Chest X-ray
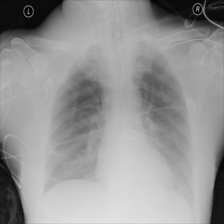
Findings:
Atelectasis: negative
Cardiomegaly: negative
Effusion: negative
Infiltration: negative
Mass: negative
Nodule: negative
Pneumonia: negative
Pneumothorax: negative
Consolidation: negative
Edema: negative
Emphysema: negative
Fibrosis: negative
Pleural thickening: negative
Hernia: negative